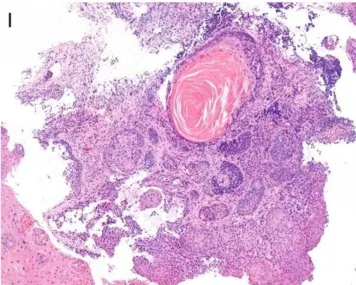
(I) HE x 20 staining. Esophageal squamous dysplasia, high grade with isolated focus, probably representing dysplastic involvement of submucosa gland ducts.
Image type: pathology (h&e)